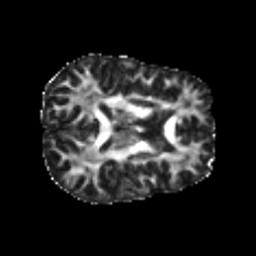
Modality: FA
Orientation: axial
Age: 24
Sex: male
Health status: healthy
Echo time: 0.074 s